Question: I'm puzzled by what this error means :

But my program(lotus notes) , still works fine. I just want to know what that entails, an "IP address conflict error"
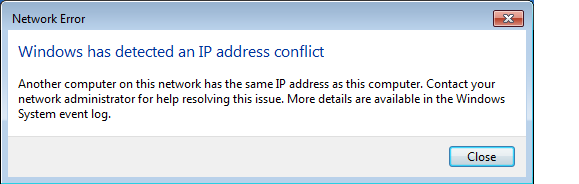
Answer: It means that there is more than a single device with the same IP address in your network. This usually happens when using static IPs without DHCP server to provide them (i.e., setting the IP manually). This can lead to multiple connectivity issues since the address is not unique now, creating an inherent ambiguity for the routing protocol. The system may appear working but this isn't something to rely on since this is a serious problem that should be fixed.